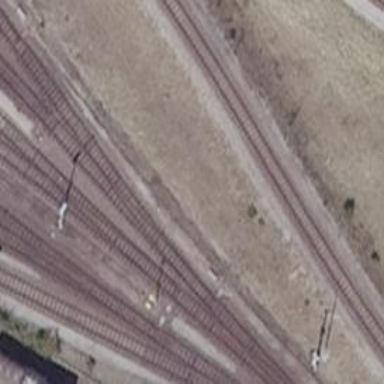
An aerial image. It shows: Railway switch.